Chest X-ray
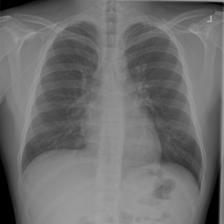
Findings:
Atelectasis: negative
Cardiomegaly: negative
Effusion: negative
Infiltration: negative
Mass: negative
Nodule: negative
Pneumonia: negative
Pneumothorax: negative
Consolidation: negative
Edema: negative
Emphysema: negative
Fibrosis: negative
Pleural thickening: negative
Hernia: negative